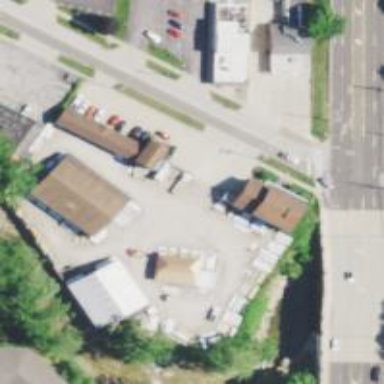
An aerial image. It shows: Trade shop.